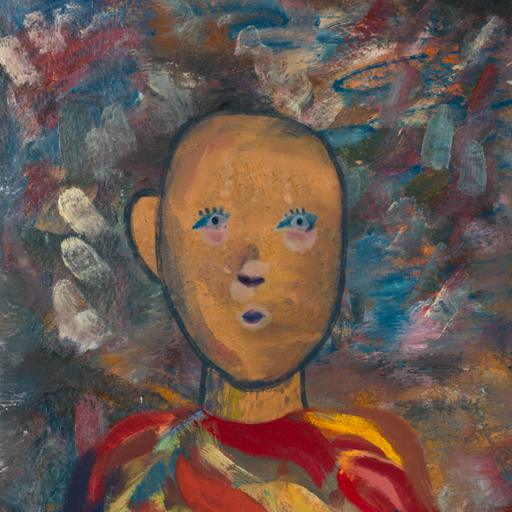
Background: Boggyland, Head And Neck Front: In_The_Sun, Face Front: Hill_Girl, Bust: Mother_And_Son_Son, Hair Front: Blank, Head Accessory: Blank, Second Necklace: Blank, Necklace: Blank, Baby: Blank